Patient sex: M
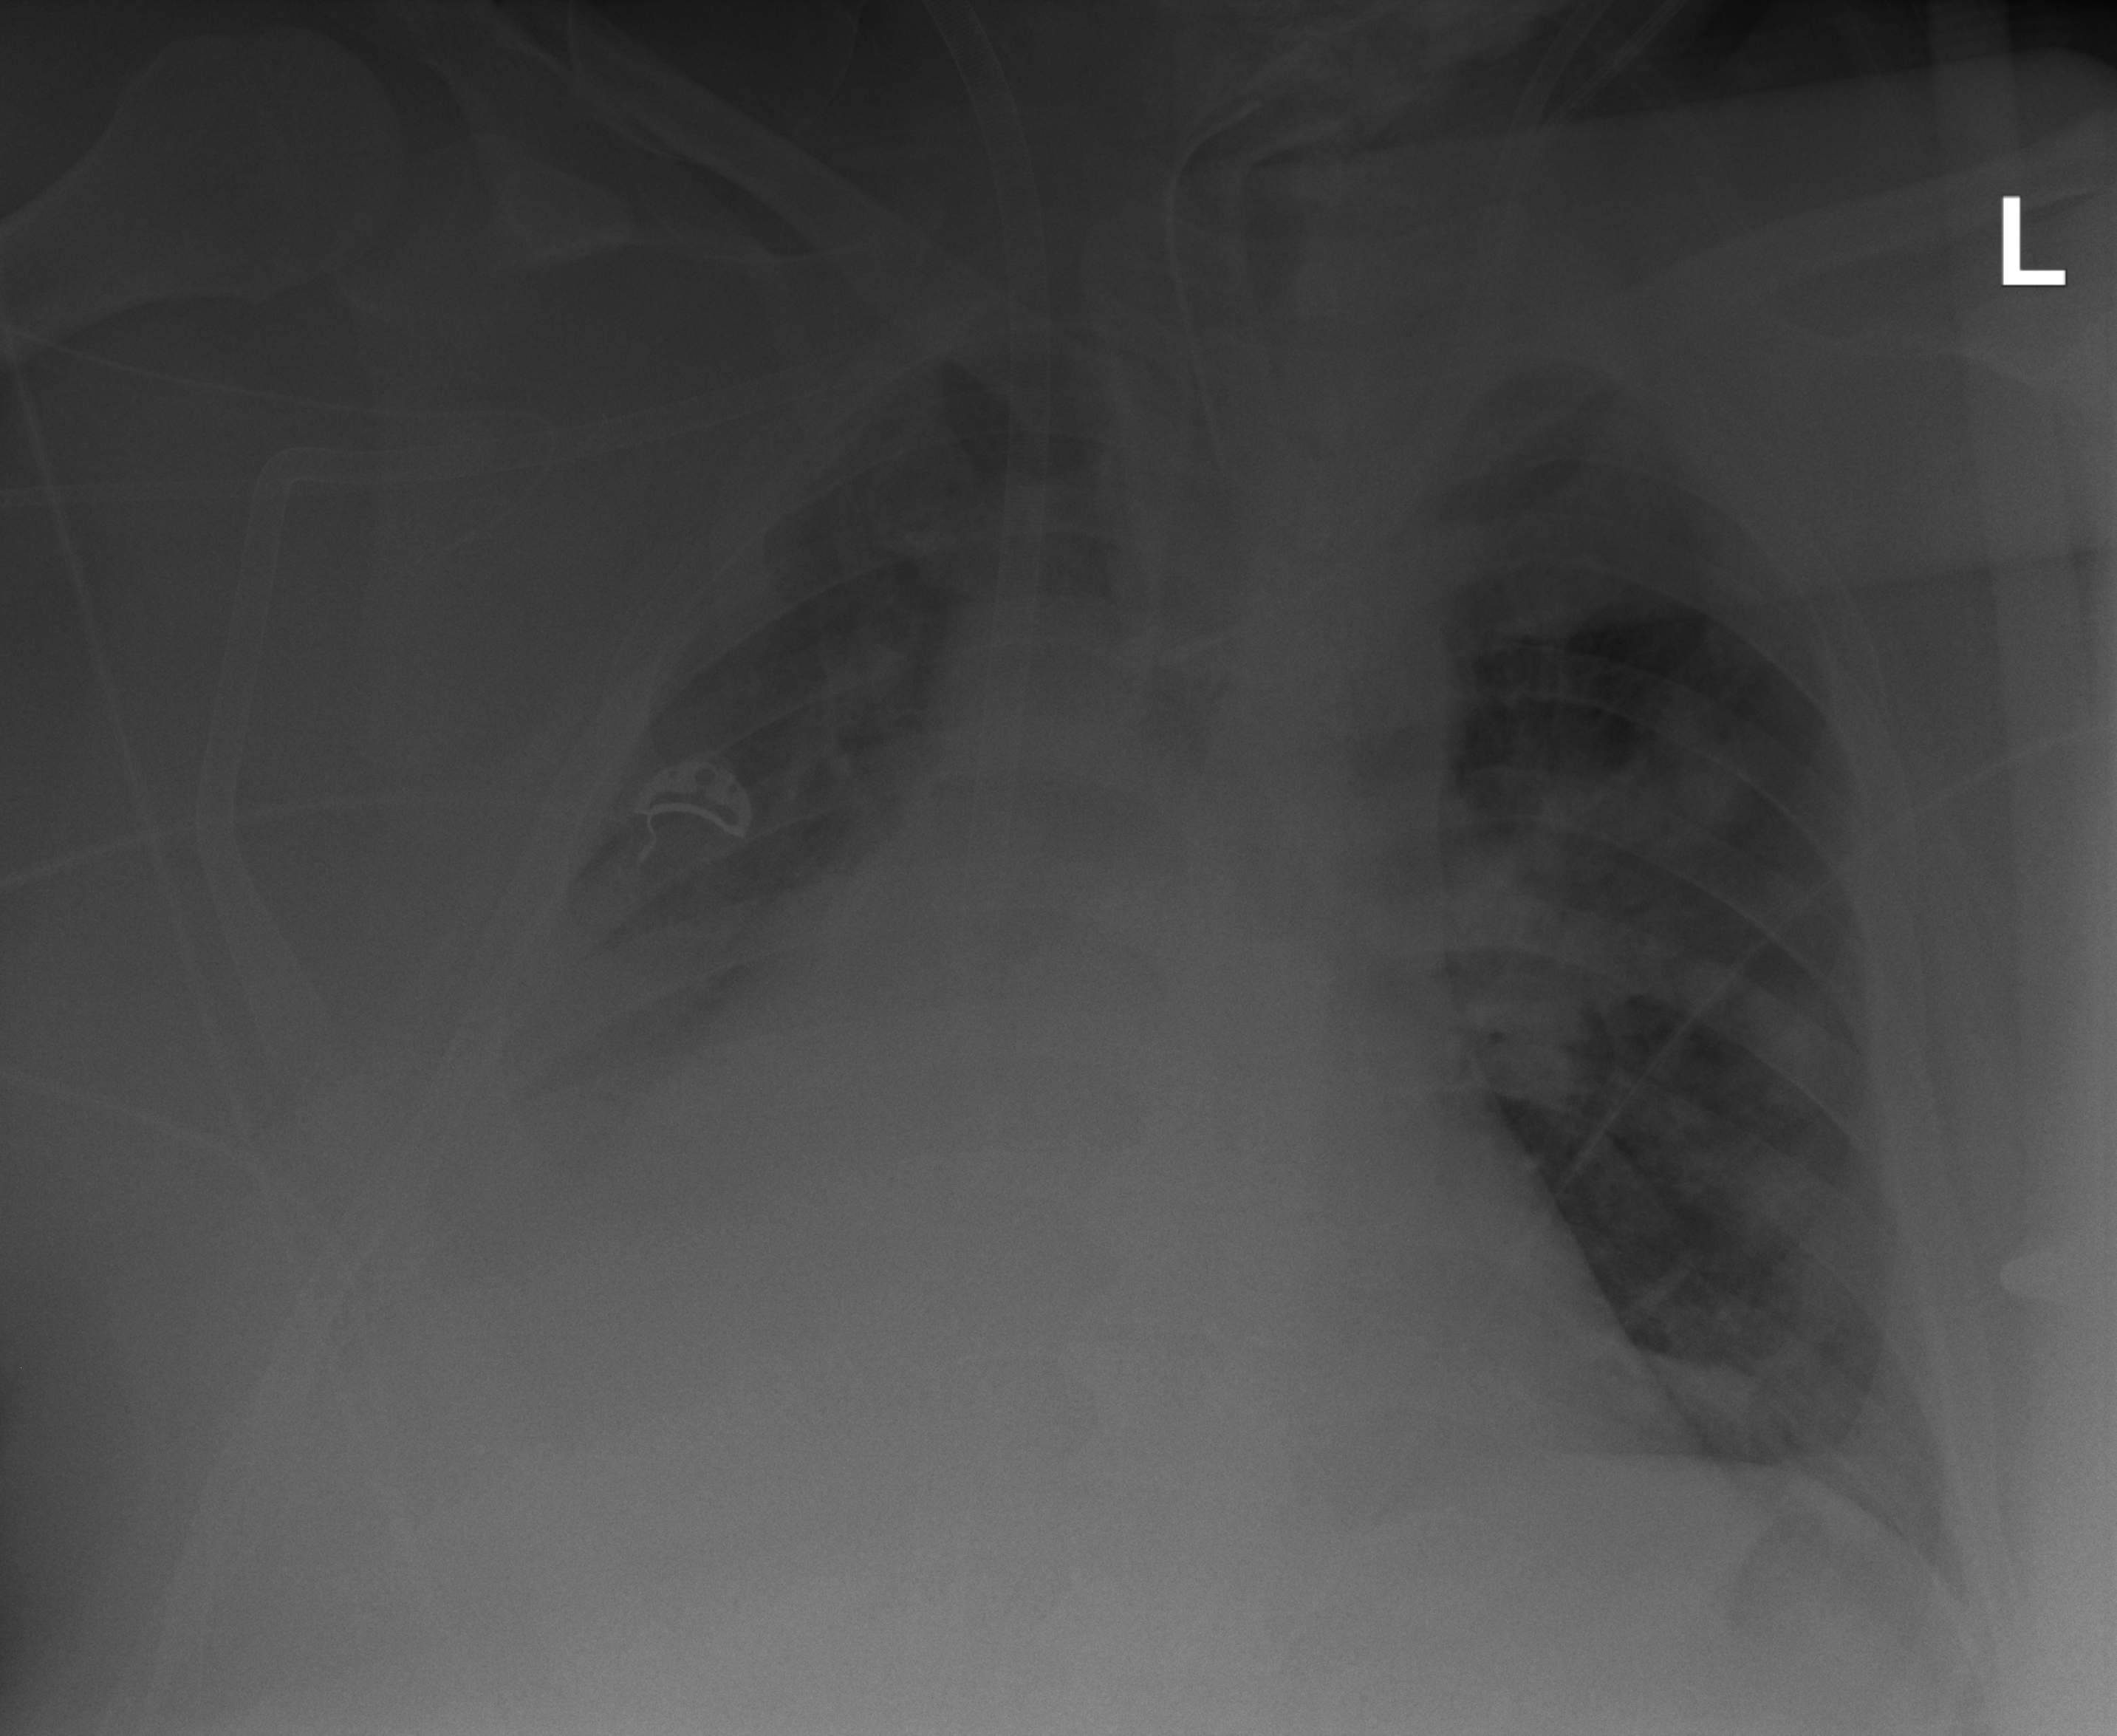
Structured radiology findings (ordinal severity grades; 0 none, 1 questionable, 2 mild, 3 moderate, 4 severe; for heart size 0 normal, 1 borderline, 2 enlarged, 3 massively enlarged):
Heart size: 2
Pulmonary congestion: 0
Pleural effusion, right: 3
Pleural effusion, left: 2
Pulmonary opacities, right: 3
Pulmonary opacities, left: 2
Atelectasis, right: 3
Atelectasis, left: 2